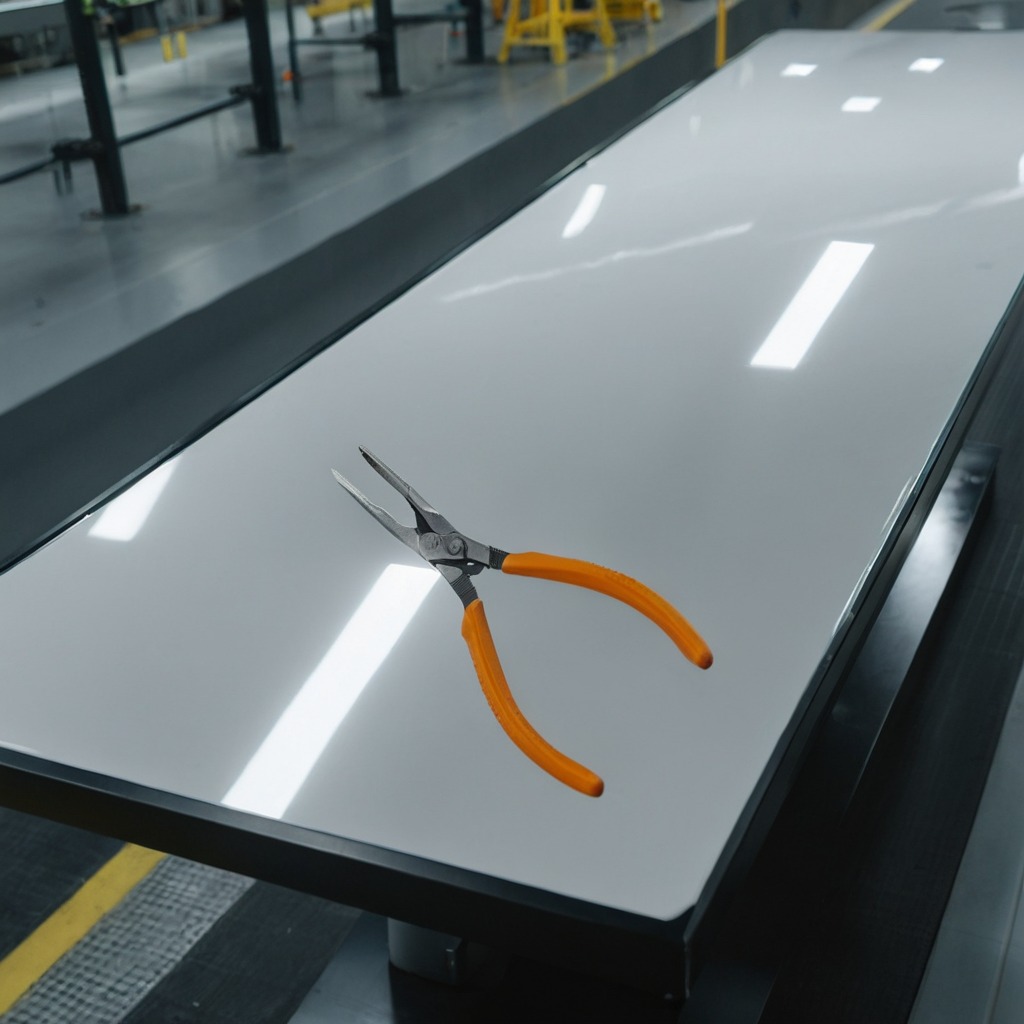
A plier is lying on the table.